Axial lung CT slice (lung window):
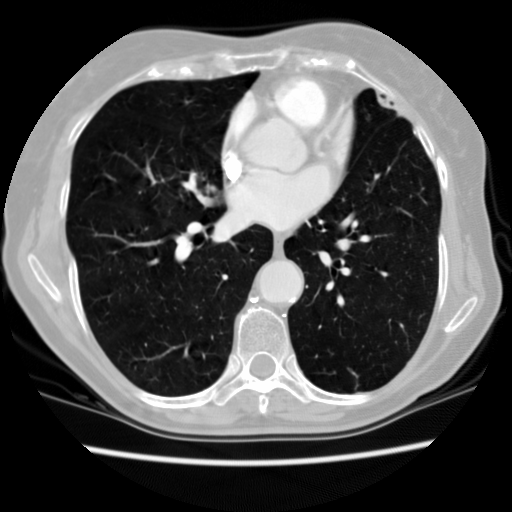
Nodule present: no